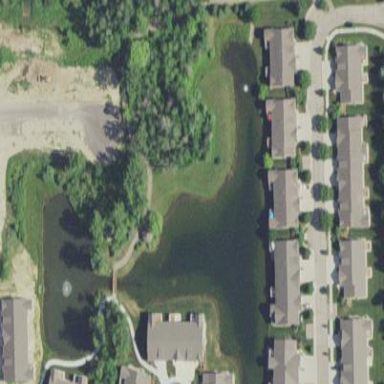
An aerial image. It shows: Pond surrounded by natural water.